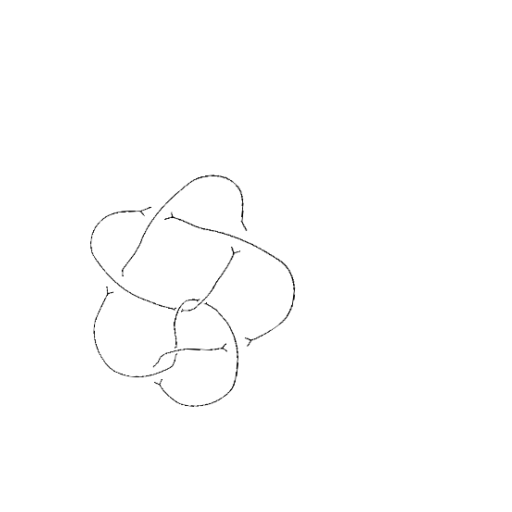
Crossing number: 8